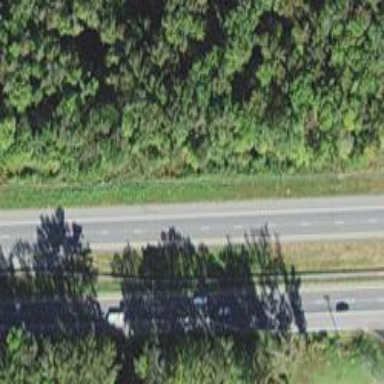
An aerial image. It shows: Trunk highway.